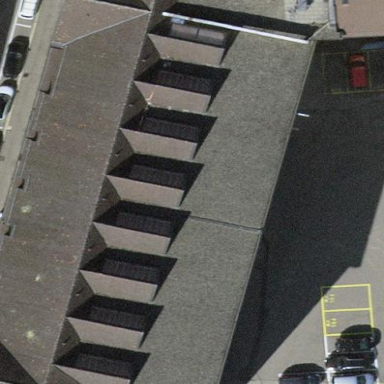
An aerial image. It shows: Industrial building with flat gray gravel roof. The building itself is of Navajowhite color.